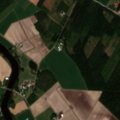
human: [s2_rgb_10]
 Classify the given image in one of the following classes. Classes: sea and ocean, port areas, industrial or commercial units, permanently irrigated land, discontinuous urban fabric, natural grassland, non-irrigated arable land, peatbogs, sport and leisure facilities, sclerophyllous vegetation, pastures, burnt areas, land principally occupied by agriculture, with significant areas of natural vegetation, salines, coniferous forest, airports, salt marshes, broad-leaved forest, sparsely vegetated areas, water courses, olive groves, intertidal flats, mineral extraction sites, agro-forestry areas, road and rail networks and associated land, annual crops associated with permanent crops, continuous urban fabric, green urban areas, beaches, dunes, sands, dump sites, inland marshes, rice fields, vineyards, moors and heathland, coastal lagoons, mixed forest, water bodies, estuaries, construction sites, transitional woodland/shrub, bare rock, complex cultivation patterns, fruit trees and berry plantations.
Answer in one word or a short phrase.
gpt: non-irrigated arable land, land principally occupied by agriculture, with significant areas of natural vegetation, coniferous forest, transitional woodland/shrub, water courses